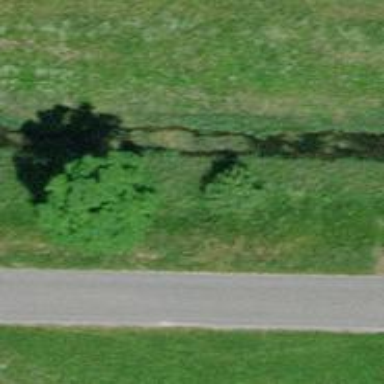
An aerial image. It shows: Brown bench.